Question: Server is sending back data like this:
'''
{"barData":
[
{"Accepted":[0,0,0]},
{"Rejected":[0,0,0]},
{"In_Process":[0,1,0]}]
}
'''
In the browser, it shows up as such:

My perhaps (and very likely) incorrect belief was that this was the correct structure to populate a Highcharts stacked bar chart as seen here:
<URL>
The example in the documentation shows a fixed data set that appears like this:
'''
series: [{
name: 'John',
data: [5, 3, 4, 7, 2]
}, {
name: 'Jane',
data: [2, 2, 3, 2, 1]
}, {
name: 'Joe',
data: [3, 4, 4, 2, 5]
}]
'''
This is what I was attempting to emulate. So, at the end of all that, I get a zero plot. My Javascript looks like this:
'''
$.ajax({
url : 'http://localhost:8080/afta/report/transfersbynetwork',
success : function(point) {
data = [];
$.each(point.barData, function(itemNo, item) {
data.push([ item[0], parseInt(item[1][0]), parseInt(item[1][1]), parseInt(item[1][2])]);
});
barchart = new Highcharts.Chart(baroptions);
baroptions.series[0].data = data;
},
cache : false
});
'''
So where did I bone this up? I'm getting no plot and am quite convinced the problem is either in my presentation of the data from the server (possible) or in the javascript that's parsing the data structure and loading the series (highly likely).
Any insight would be appreciated.
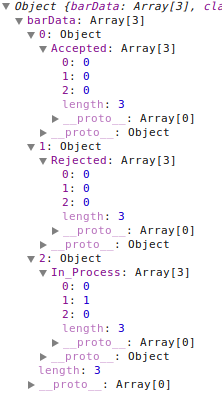
Answer: Based on your structure, you need to change your function to process the data:
'''
$(function () {
var point = {
"barData": [{
"Accepted": [1, 2, 3]
}, {
"Rejected": [3, 4, 5]
}, {
"In_Process": [0, 1, 0]
}]
},
data = [];
$.each(point.barData, function (itemNo, item) {
for (var prop in item) {
data.push({
name: prop,
data: [parseInt(item[prop][0]), parseInt(item[prop][1]), parseInt(item[prop][2])]
});
}
});
$('#container').highcharts({
chart: {
type: 'bar'
},
title: {
text: 'Stacked bar chart'
},
xAxis: {
categories: ['Apples', 'Oranges', 'Pears']
},
yAxis: {
min: 0,
title: {
text: 'Total fruit consumption'
}
},
legend: {
backgroundColor: '#FFFFFF',
reversed: true
},
plotOptions: {
series: {
stacking: 'normal'
}
},
series: data
});
});
'''
<URL>